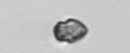
Label: Heterocapsa_rotundata